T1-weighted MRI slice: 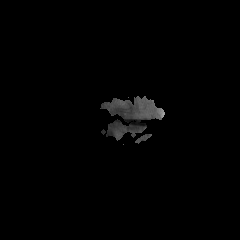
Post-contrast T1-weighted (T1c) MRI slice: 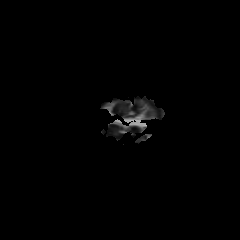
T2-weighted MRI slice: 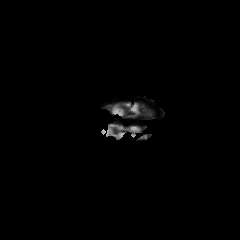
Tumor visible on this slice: no